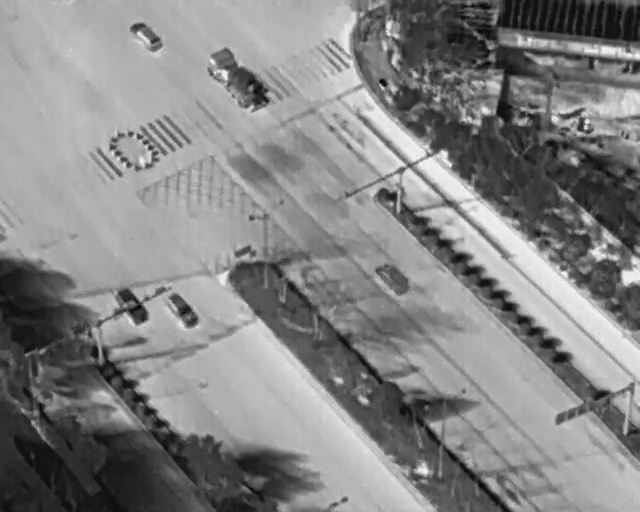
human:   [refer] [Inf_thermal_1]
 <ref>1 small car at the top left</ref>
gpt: <box>[[19, 5, 25, 8, 135]]</box>